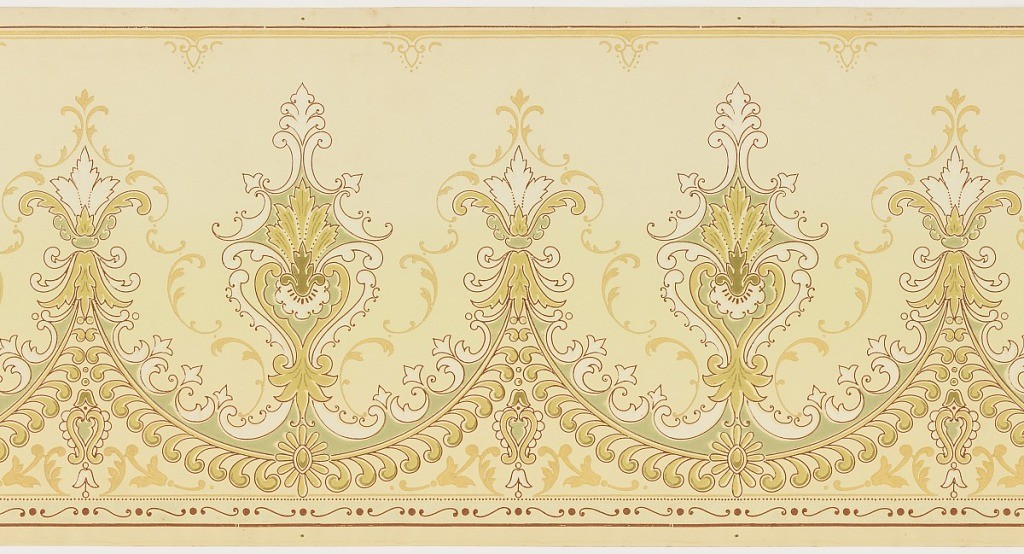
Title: Frieze
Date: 1905–1915
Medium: Machine-printed paper, liquid mica
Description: Swag or scalloped design with foliate medallions equally spaced atop points and in center of swag. Band of scrolls across bottom. Small pendant flourishes suspend from top edge. Printed in white, green, and metallic gold on green ground.